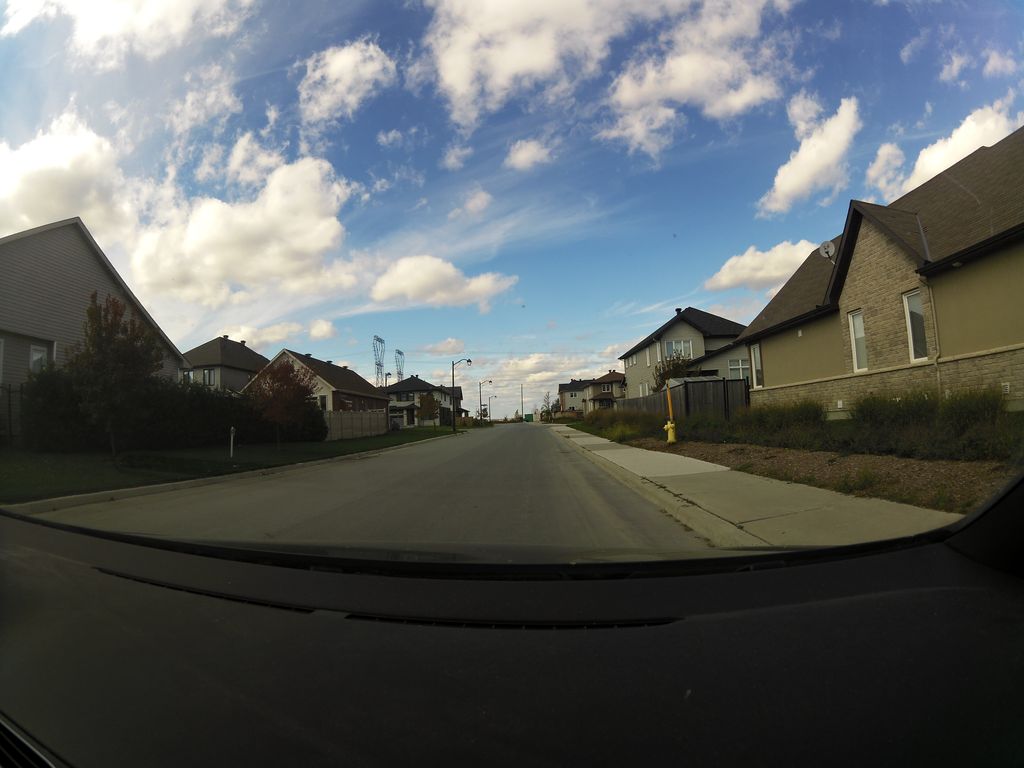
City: ottawa-gatineau